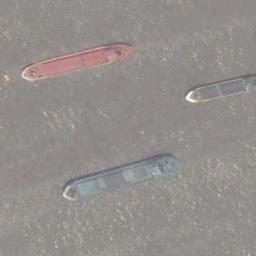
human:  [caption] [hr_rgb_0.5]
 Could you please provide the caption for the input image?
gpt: There are three ships in the black water .

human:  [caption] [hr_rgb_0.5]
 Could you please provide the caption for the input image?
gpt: Several ships of different colors are in the yellow water .

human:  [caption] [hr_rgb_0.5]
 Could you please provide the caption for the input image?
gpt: There are three ships of different colors at sea .

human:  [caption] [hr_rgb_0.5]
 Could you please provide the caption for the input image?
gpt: Two green boats and one orange boat sailing on the gray-blue sea .

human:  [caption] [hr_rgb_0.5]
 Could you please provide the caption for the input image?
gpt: There are three ships surrounded by water .